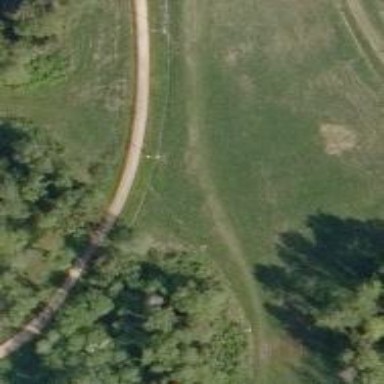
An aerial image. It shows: Intermediate Nordic path groomed for classic and skating.